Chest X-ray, PA view. Patient: 56 years old, sex M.
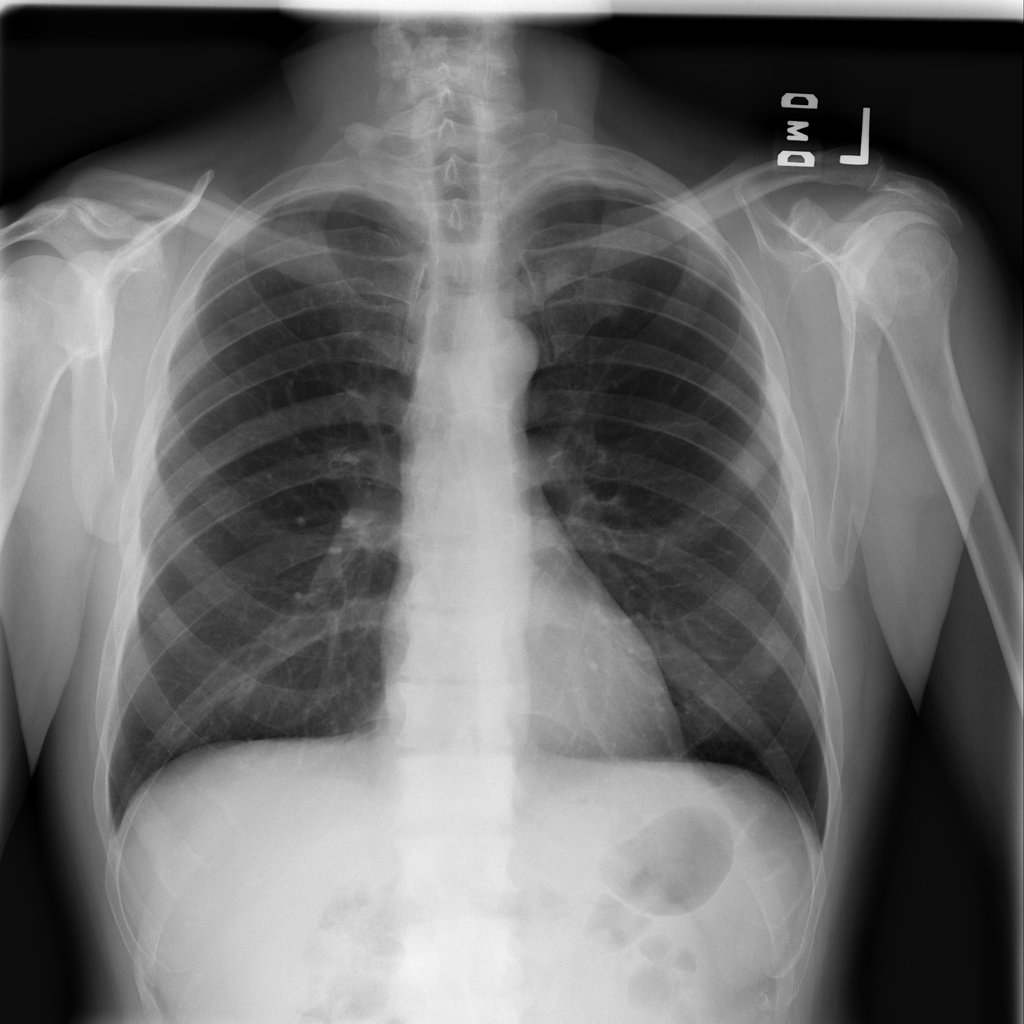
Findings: No Finding